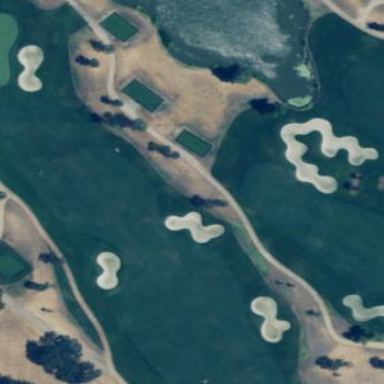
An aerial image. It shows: Rough grassy area used for golf.